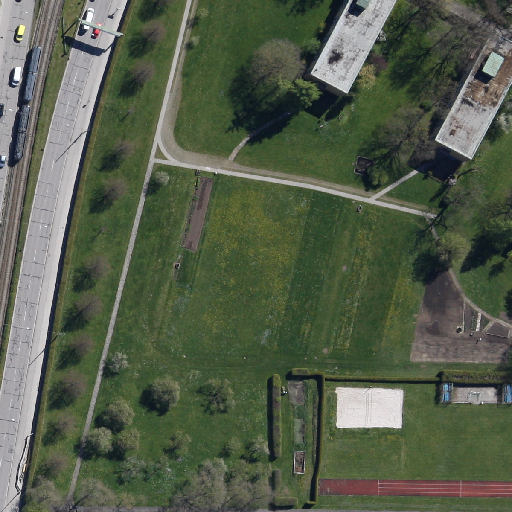
Referring expression: paved road along with tree